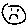
Label: smiley face